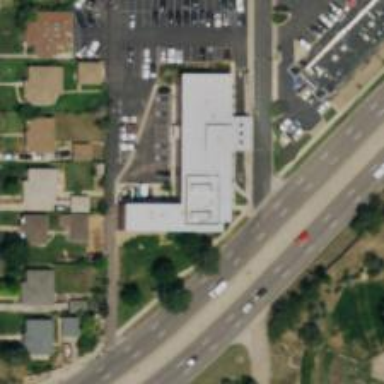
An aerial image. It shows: Healthcare clinic is depicted in the image.